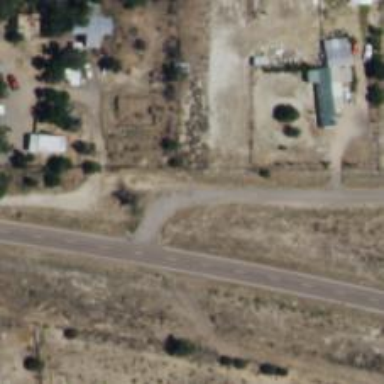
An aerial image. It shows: Abandoned road.